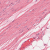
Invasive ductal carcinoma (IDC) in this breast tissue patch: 0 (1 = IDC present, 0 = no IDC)